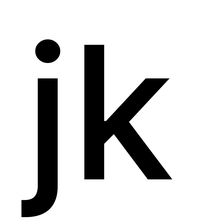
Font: Inter_Medium